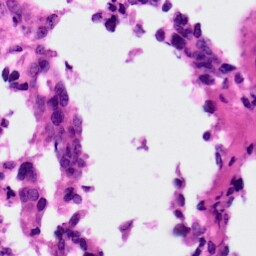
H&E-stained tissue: Ovarian